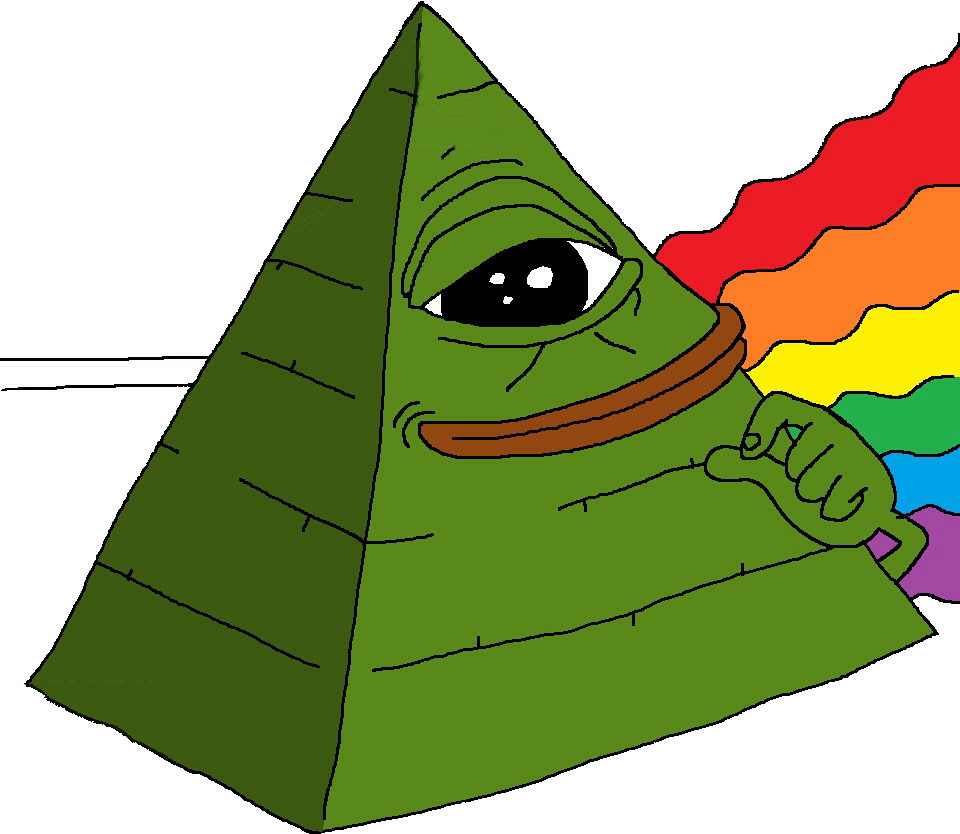
Label: 5_Pepe